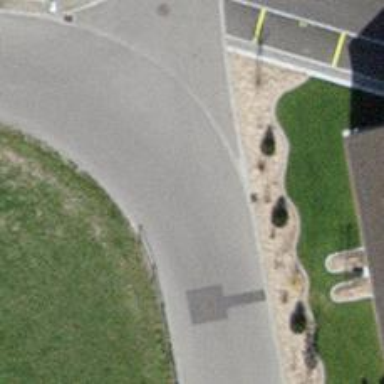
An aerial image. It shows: Residential road with asphalt surface and no sidewalks.